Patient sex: M
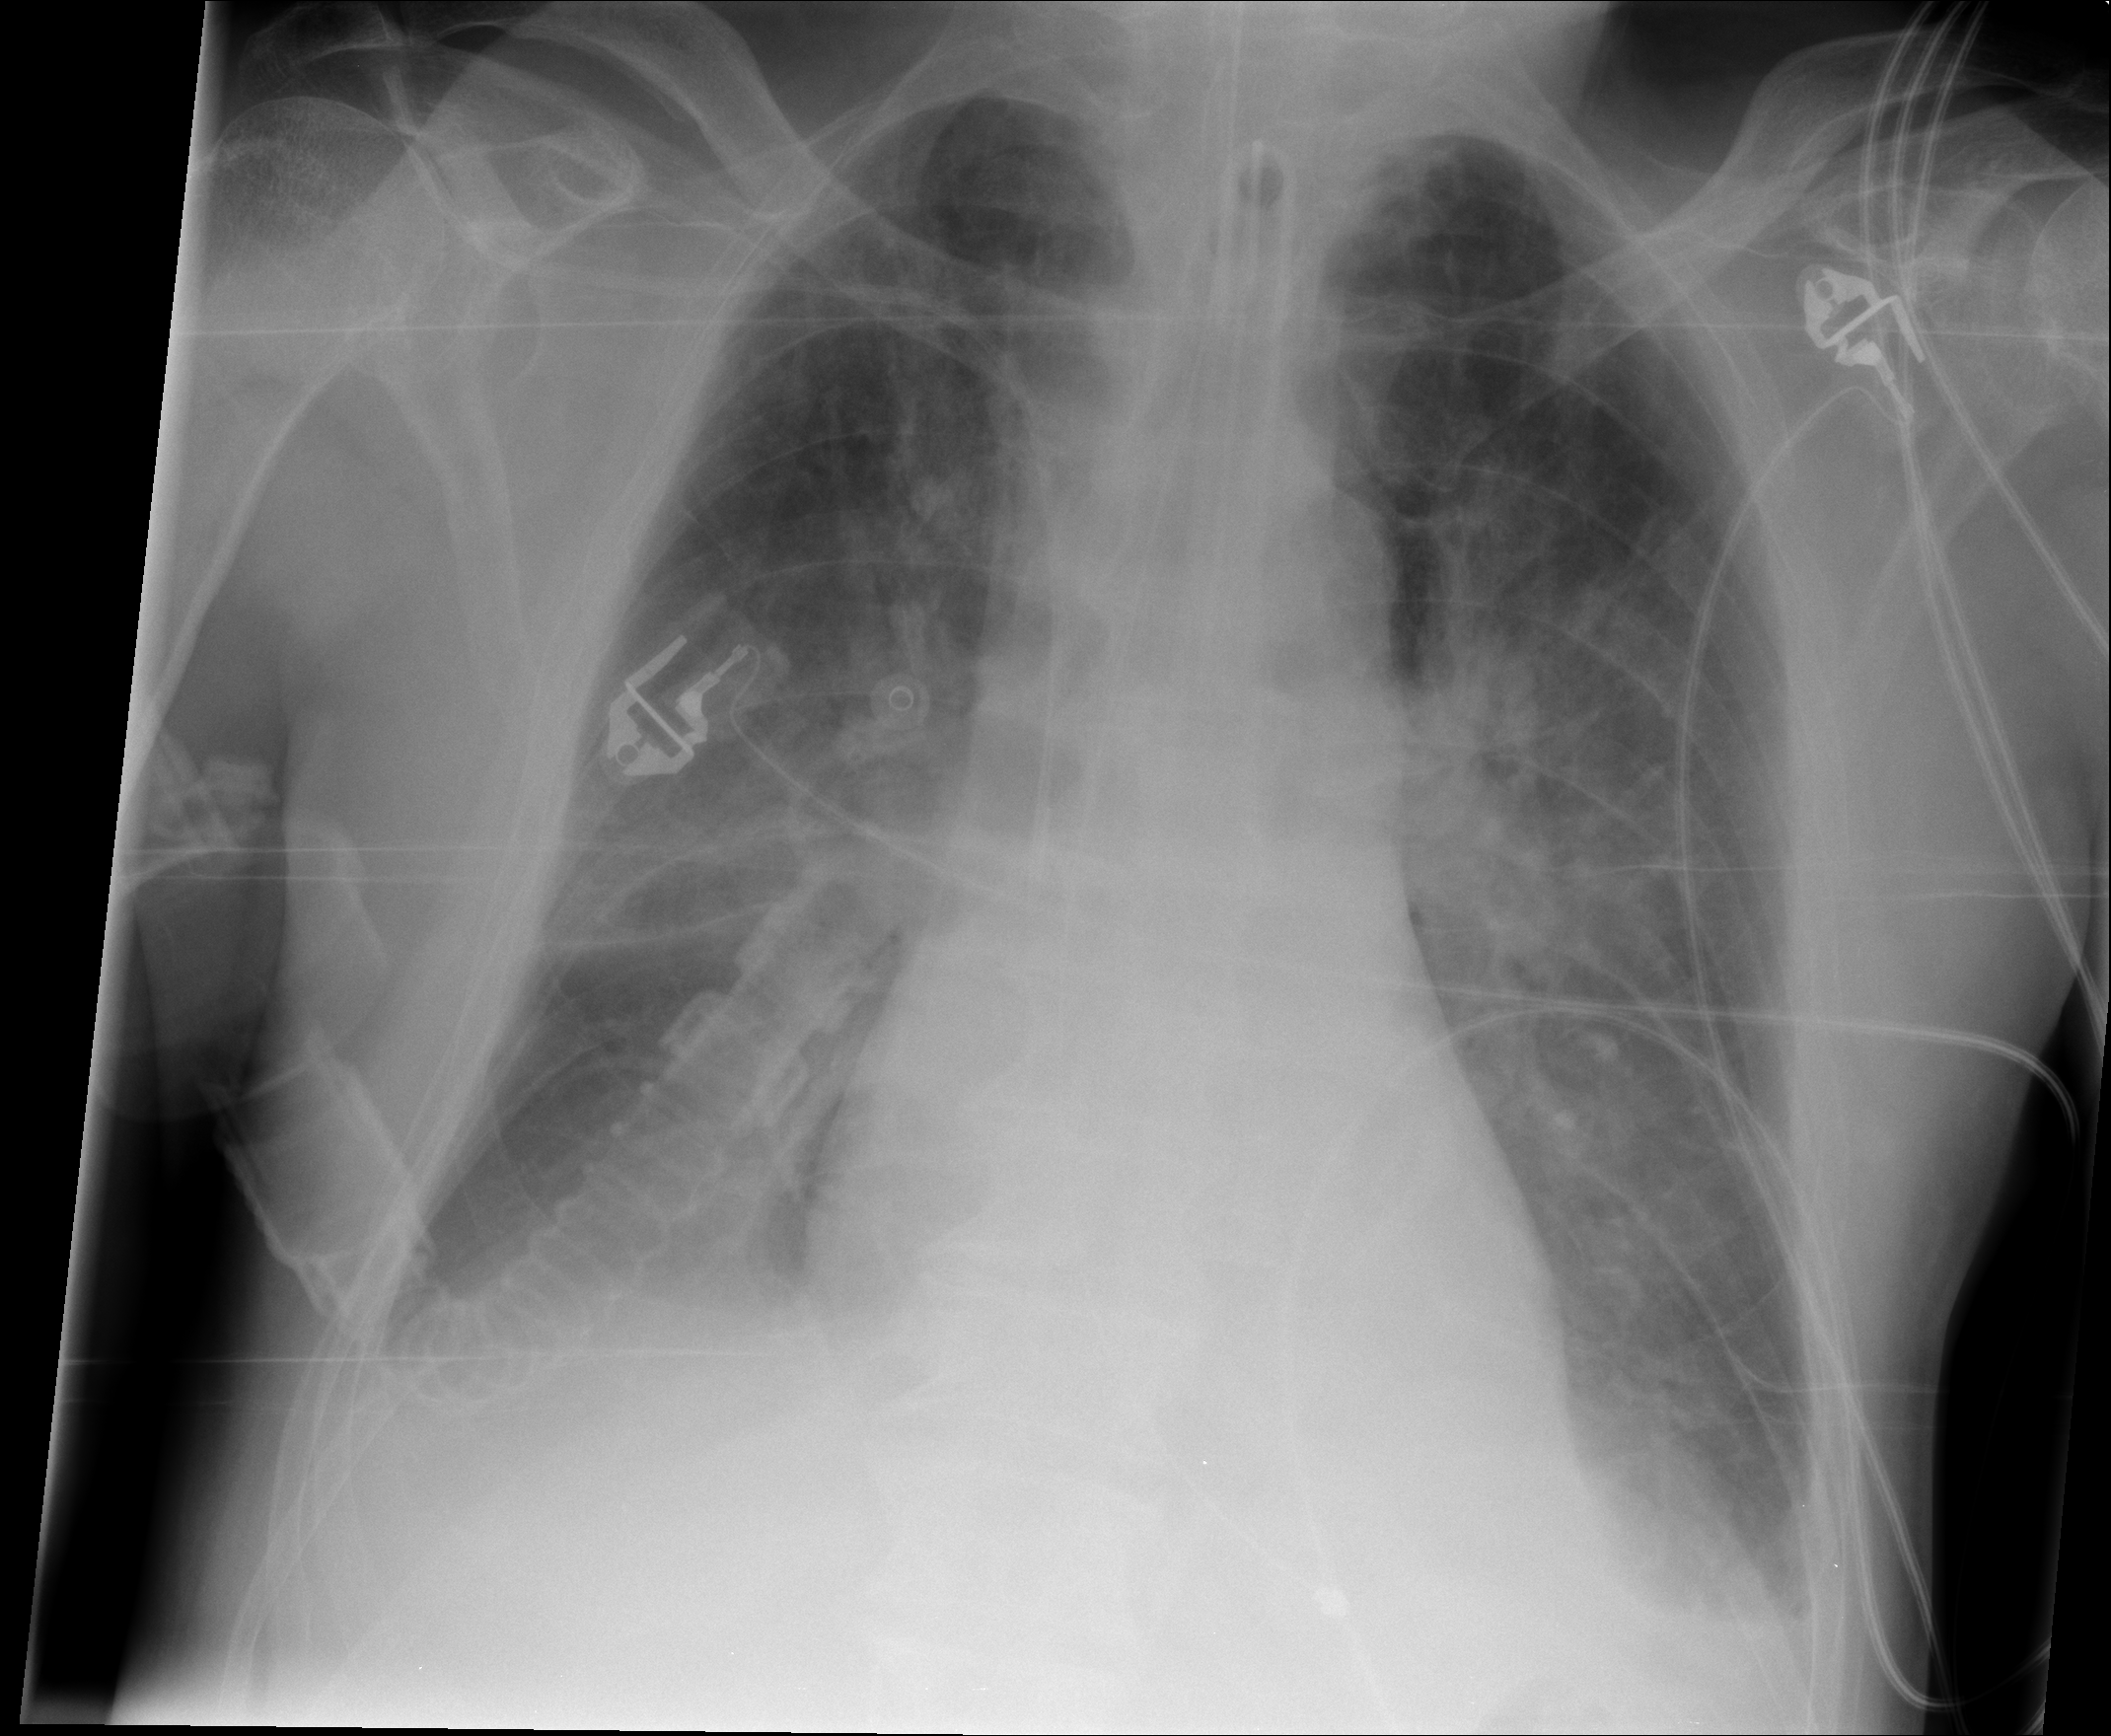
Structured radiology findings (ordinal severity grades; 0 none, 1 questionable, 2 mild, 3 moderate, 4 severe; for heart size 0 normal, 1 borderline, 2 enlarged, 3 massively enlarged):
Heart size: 0
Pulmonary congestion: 3
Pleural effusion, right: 2
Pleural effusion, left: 2
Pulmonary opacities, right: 2
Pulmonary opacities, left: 2
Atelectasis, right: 2
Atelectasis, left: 2